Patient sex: M
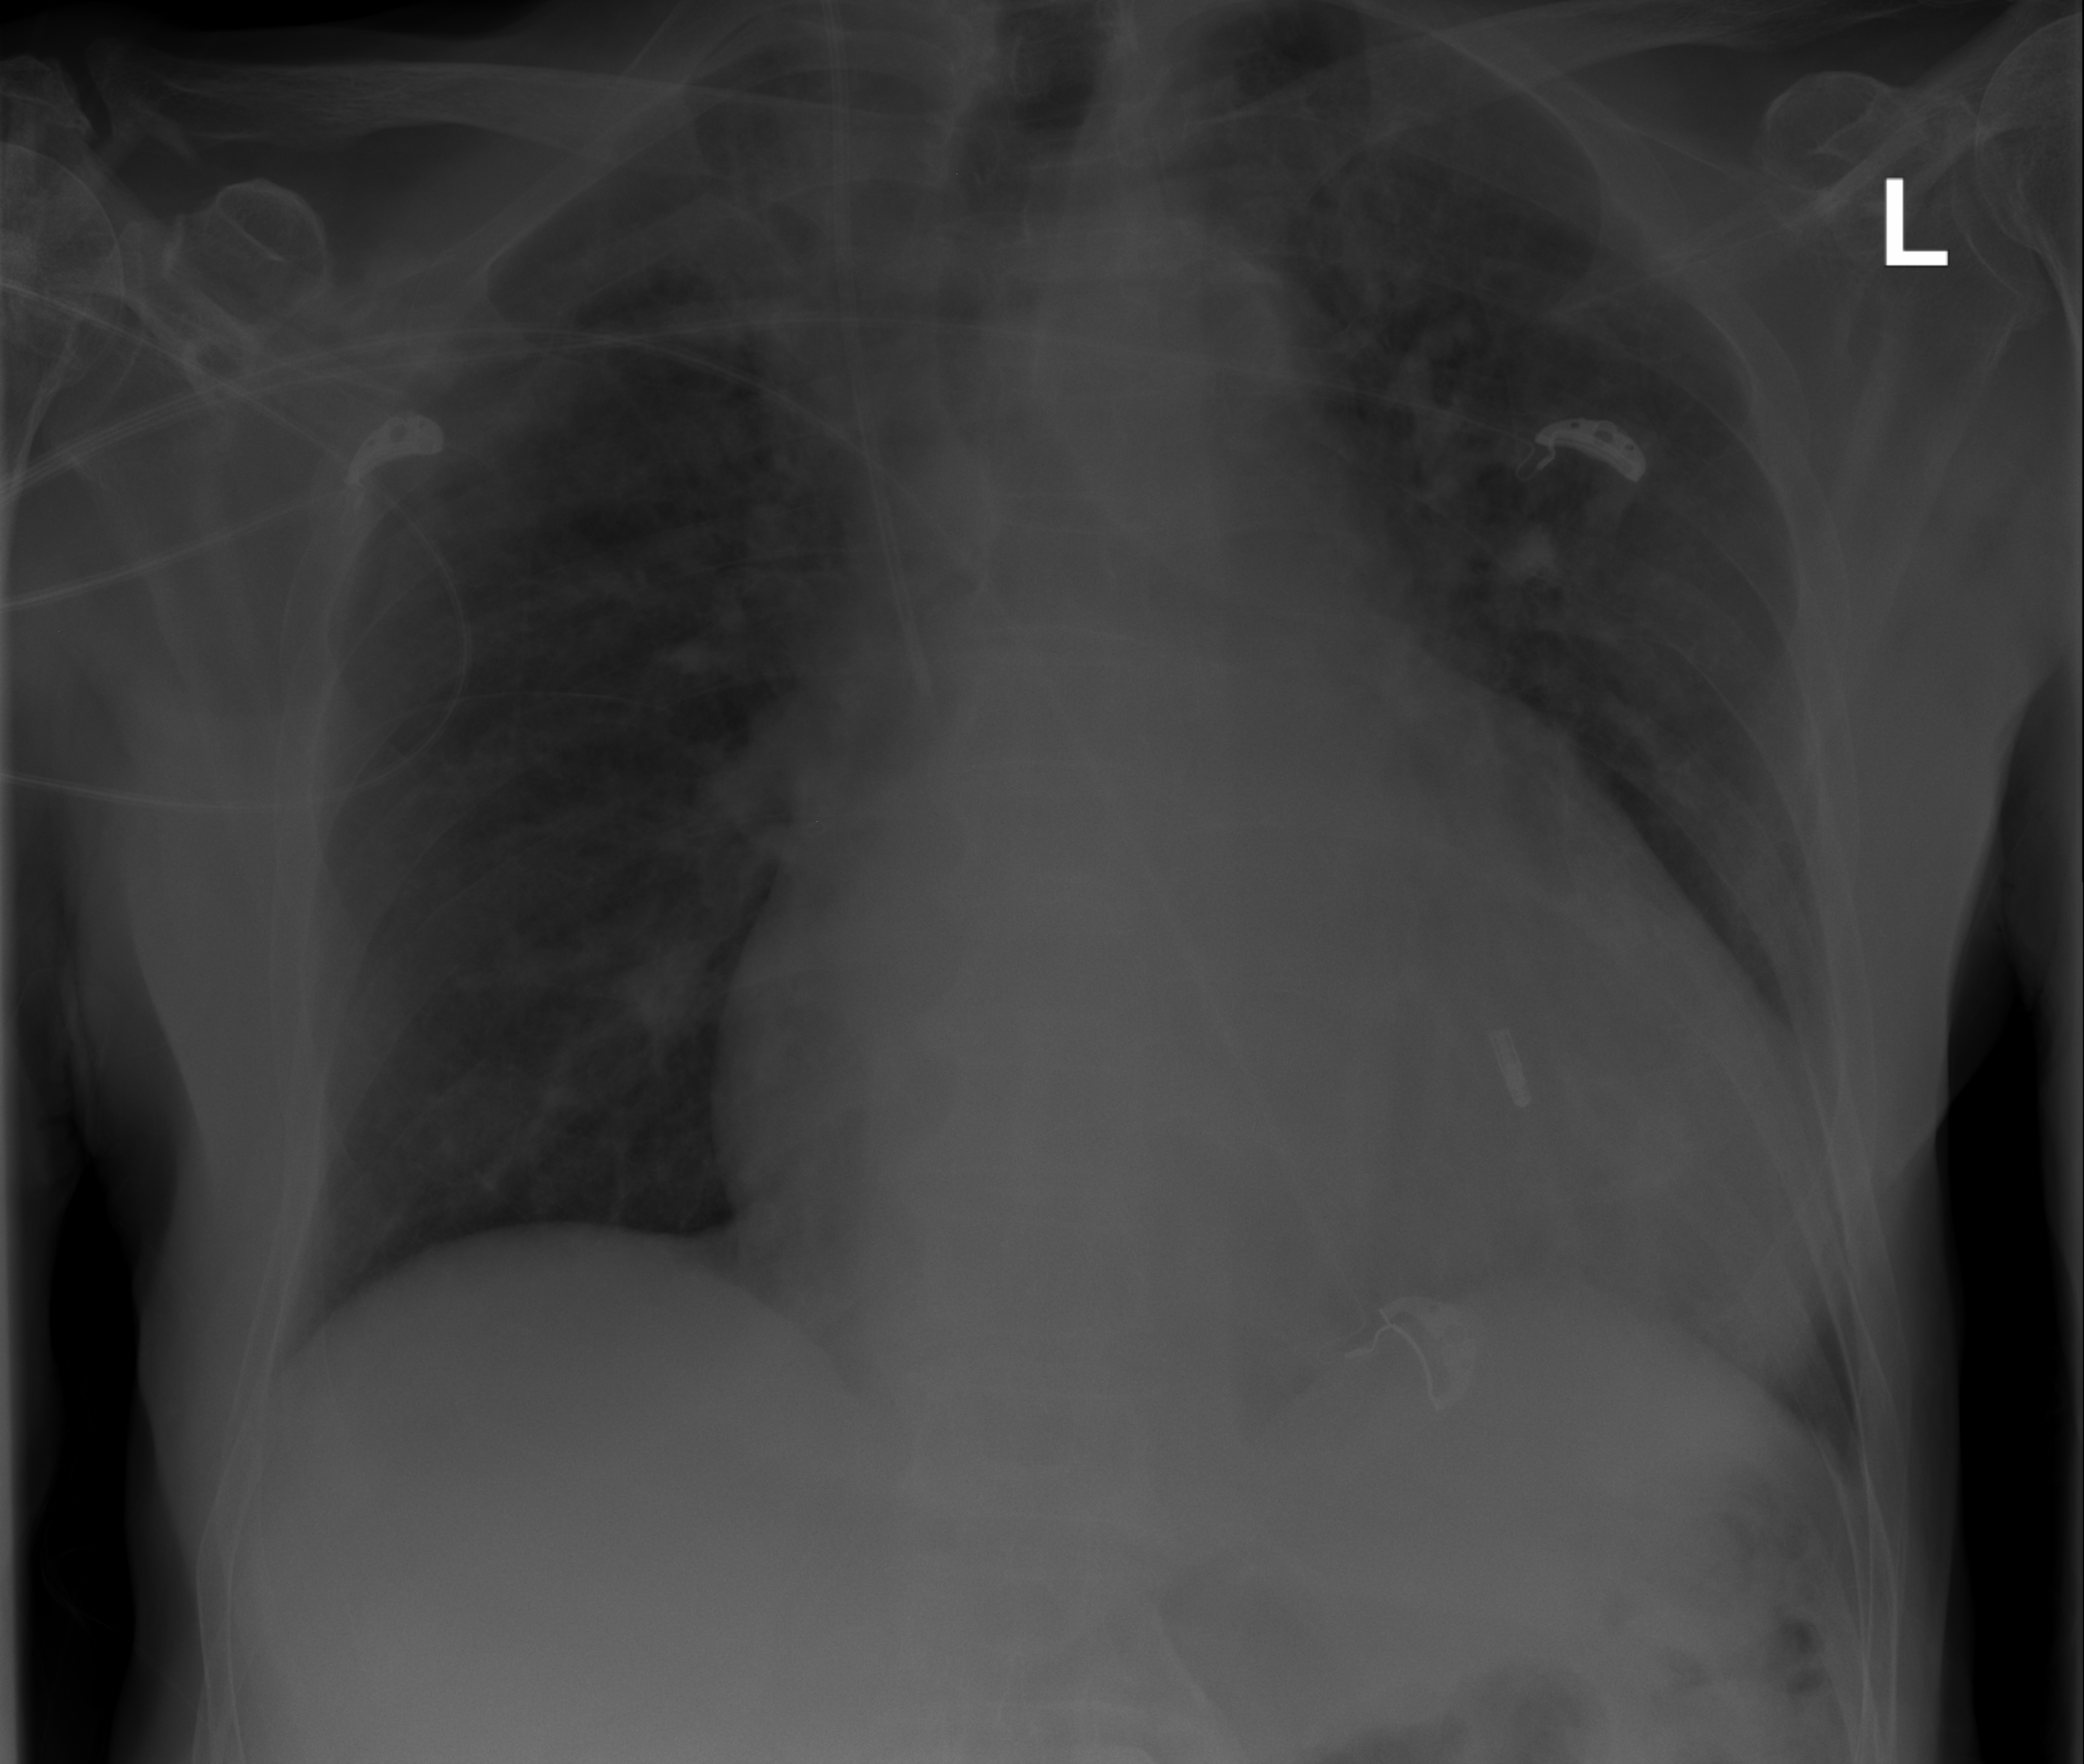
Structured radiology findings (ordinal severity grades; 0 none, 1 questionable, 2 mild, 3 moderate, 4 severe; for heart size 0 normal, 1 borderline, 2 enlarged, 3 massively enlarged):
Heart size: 2
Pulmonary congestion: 1
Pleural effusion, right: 0
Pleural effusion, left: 0
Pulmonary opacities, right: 1
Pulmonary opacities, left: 1
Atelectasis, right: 1
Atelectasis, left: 1